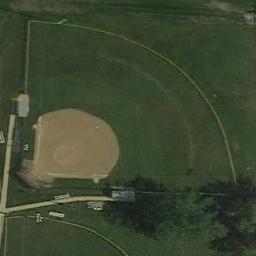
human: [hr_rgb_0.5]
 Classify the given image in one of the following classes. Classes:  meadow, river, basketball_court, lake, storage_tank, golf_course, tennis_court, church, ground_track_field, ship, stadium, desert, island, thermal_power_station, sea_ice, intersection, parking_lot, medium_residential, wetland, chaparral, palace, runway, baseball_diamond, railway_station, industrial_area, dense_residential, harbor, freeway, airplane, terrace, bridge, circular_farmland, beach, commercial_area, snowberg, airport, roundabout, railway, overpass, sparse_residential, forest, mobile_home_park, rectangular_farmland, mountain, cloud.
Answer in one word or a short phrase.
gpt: baseball_diamond